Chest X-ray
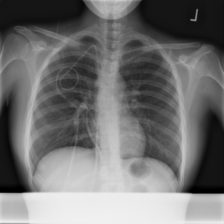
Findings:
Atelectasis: negative
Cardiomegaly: negative
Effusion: negative
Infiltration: negative
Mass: negative
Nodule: negative
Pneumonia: negative
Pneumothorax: negative
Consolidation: negative
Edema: negative
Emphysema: negative
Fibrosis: negative
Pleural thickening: negative
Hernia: negative